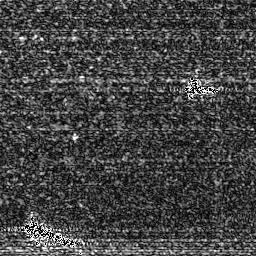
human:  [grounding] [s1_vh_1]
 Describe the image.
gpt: In the satellite image, there is  <ref>1 medium ship </ref> <box>[[7, 85, 30, 96, 0]]</box> located at bottom left,  <ref>1 medium ship </ref> <box>[[70, 30, 84, 37, 0]]</box> located at right.